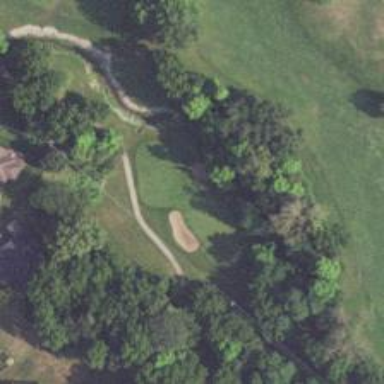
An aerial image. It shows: Pathway for golfing.